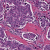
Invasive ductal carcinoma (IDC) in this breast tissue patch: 1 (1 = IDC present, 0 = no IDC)